Interaction volume radius: 5 \u00c5
Interaction volume height: 10 \u00c5
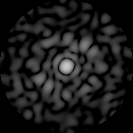
Disorder parameter: 0.8589